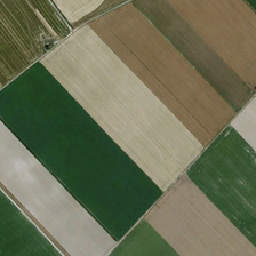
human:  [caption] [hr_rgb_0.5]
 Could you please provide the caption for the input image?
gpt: There are some bare white or brown land around the green farm.

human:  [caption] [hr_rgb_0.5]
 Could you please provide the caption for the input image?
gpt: There is a bare white or brown land around the green farm.

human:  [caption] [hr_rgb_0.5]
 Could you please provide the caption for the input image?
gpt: there are some white or brown bare lands around the green farm.

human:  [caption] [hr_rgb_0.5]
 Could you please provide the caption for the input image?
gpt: There are some white or brown land around the green farm.

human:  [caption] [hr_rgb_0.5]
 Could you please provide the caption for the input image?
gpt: There are some white lands or chestnuts to the REDOR of the green farm.